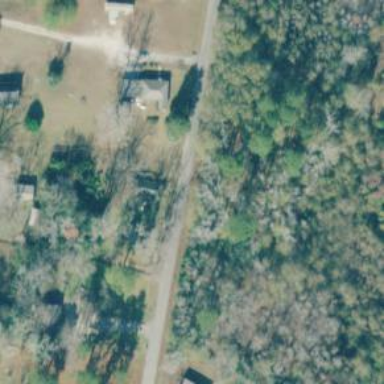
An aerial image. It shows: Residential road.